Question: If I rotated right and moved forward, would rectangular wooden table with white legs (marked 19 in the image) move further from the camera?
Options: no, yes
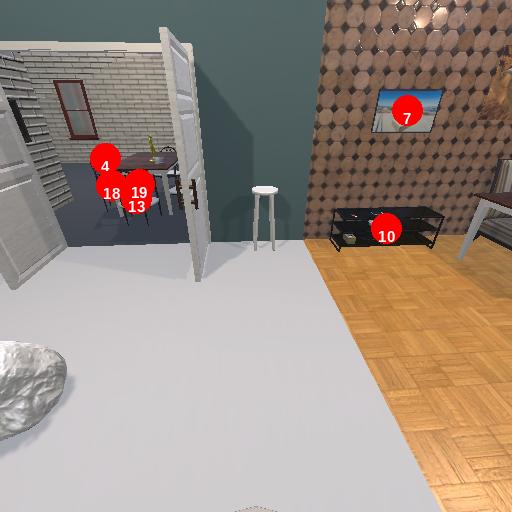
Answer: no